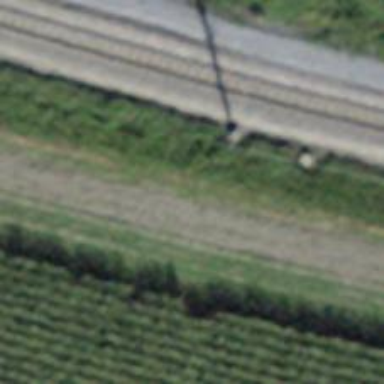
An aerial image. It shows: Power pole.